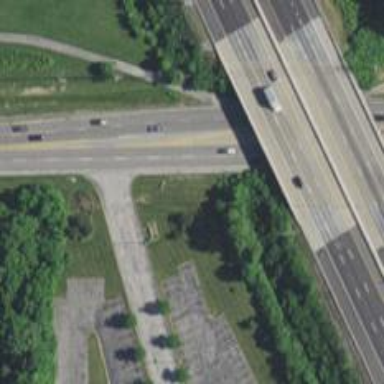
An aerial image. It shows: Primary highway.